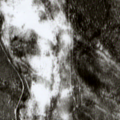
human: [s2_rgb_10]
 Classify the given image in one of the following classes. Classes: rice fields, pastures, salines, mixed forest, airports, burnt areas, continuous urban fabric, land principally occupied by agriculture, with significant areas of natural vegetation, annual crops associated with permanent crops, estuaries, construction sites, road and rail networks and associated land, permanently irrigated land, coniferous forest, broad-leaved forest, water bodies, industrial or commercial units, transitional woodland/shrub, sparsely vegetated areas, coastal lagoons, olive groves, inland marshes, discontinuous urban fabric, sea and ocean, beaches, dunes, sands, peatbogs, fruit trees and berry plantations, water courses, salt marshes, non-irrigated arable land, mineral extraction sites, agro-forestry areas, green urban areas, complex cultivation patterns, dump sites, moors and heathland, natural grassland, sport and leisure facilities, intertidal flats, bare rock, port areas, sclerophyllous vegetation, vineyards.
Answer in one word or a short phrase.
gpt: coniferous forest, peatbogs